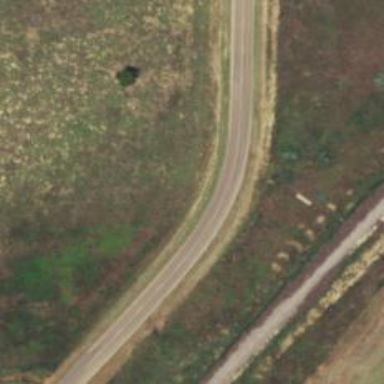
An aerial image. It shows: Tertiary road.